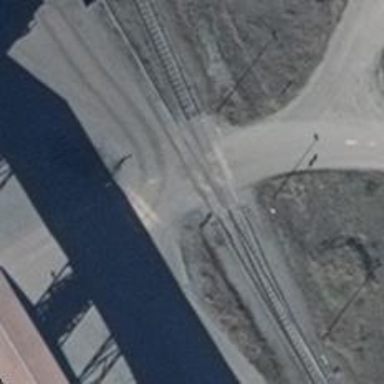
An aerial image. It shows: Railway level crossing.